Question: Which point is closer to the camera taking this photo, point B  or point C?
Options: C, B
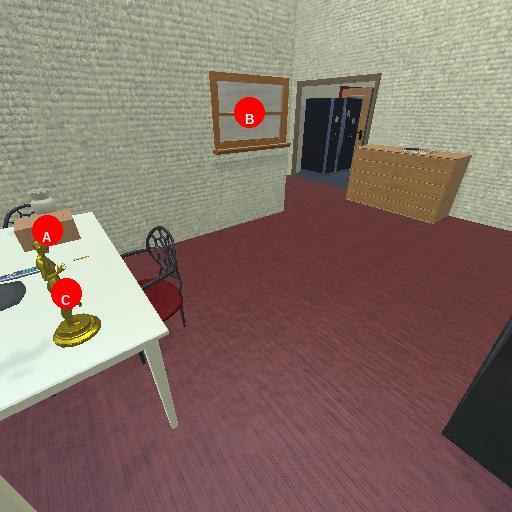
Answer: C